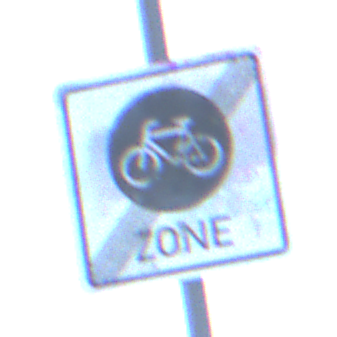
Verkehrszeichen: EndeFahrradzone
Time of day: Midday
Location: Outdoor (Nature)
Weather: Overcast
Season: Winter
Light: Natural